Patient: sex M, age 51
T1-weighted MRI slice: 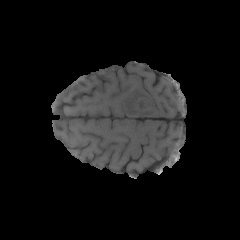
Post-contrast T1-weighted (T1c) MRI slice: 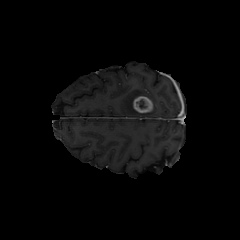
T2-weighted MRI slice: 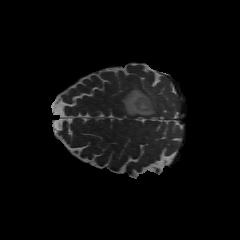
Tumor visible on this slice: yes
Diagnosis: Glioblastoma, IDH-wildtype
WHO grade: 4